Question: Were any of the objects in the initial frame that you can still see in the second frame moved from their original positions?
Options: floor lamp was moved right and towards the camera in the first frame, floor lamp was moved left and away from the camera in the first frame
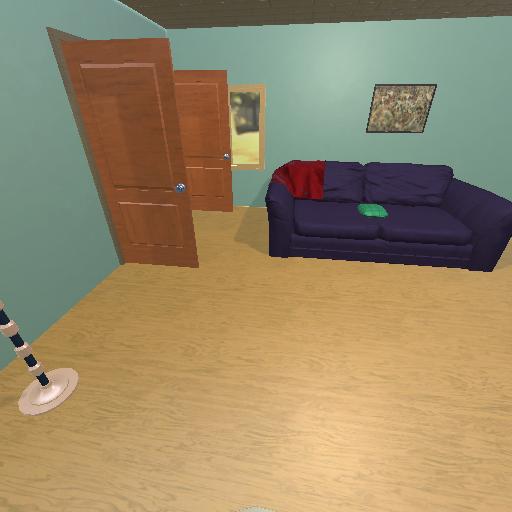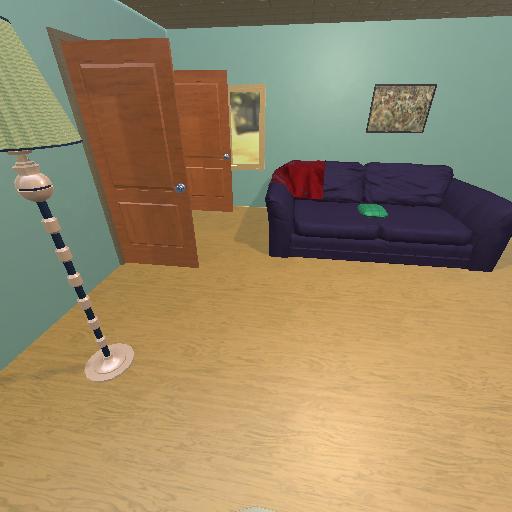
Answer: floor lamp was moved right and towards the camera in the first frame